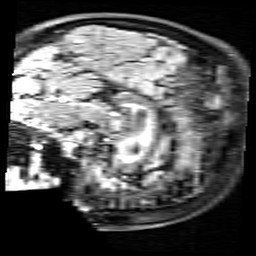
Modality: FLAIR
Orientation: sagittal
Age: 80
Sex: female
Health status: healthy
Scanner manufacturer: siemens
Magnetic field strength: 3 T
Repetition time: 9 s
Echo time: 0.088 s